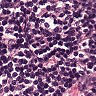
Metastatic tissue present: no